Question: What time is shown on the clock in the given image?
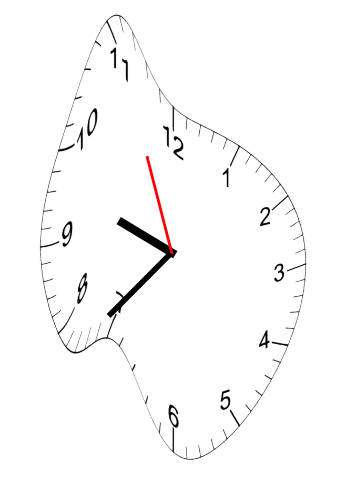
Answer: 09:36:56